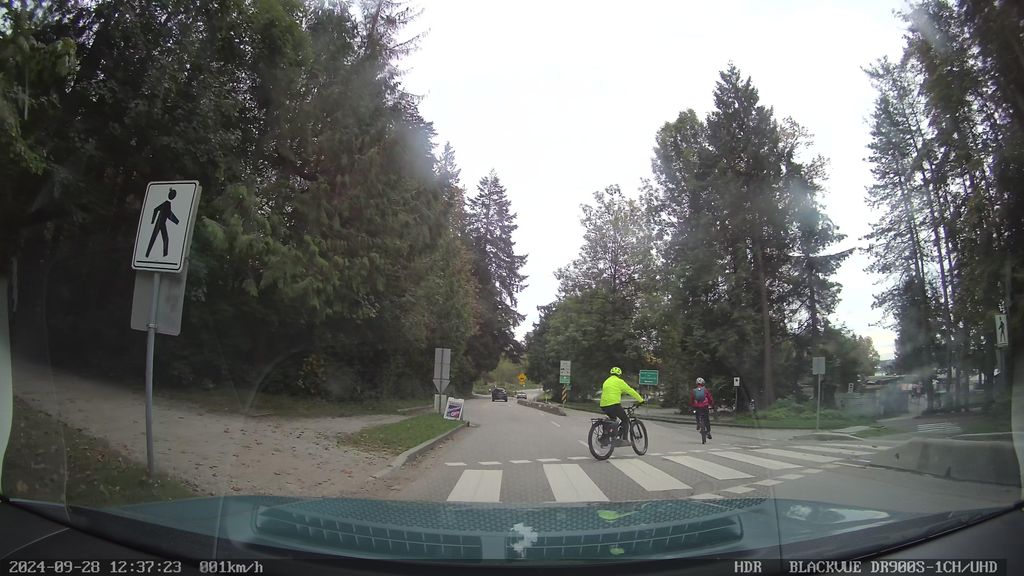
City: vancouver